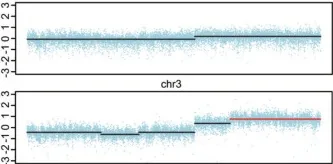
The altered landscape and phylogenetic reconstruction of the two samples. (B) Overview of copy number alterations and cancer genes encompassed in segments are shown in red.
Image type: chart (chart)